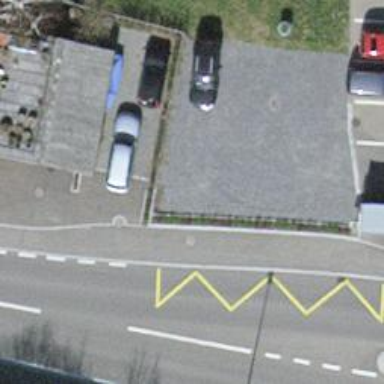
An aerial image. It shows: Bus stop with platform for public transport.